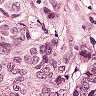
Metastatic tissue present: yes